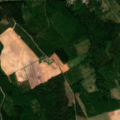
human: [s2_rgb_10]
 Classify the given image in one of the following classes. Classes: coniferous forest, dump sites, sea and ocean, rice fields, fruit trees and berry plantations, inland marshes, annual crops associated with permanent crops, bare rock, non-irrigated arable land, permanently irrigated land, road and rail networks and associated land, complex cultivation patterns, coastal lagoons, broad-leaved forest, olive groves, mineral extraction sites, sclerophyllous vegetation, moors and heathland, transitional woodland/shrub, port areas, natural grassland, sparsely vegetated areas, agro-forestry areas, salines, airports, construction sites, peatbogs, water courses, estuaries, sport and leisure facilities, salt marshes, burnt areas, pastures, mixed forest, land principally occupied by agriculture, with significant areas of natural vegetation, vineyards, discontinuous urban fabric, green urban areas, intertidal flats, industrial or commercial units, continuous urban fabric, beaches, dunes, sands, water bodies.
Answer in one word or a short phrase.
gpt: coniferous forest, mixed forest, transitional woodland/shrub